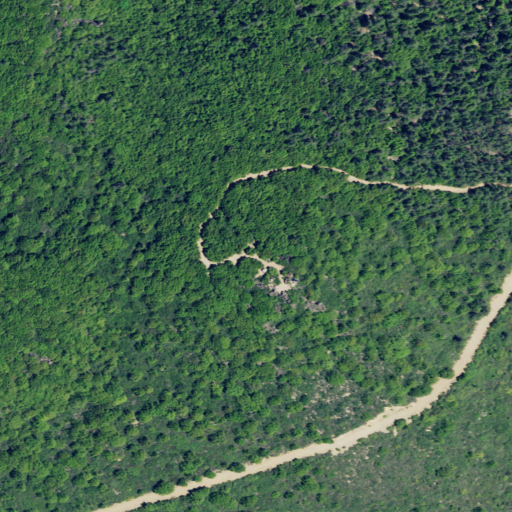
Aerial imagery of mountain in California named Howard Peak containing evergreen forest, open development, mixed forest, shrub, and deciduous forest